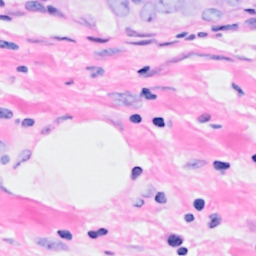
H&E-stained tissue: Breast